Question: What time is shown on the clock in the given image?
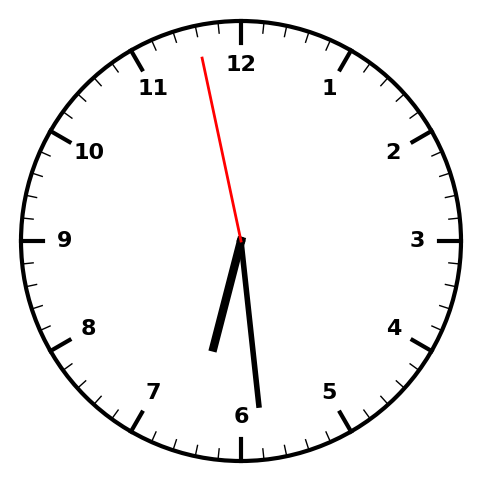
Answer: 06:28:58